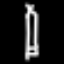
Label: pencil